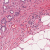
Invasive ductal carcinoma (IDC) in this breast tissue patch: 1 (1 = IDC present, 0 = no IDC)